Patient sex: M
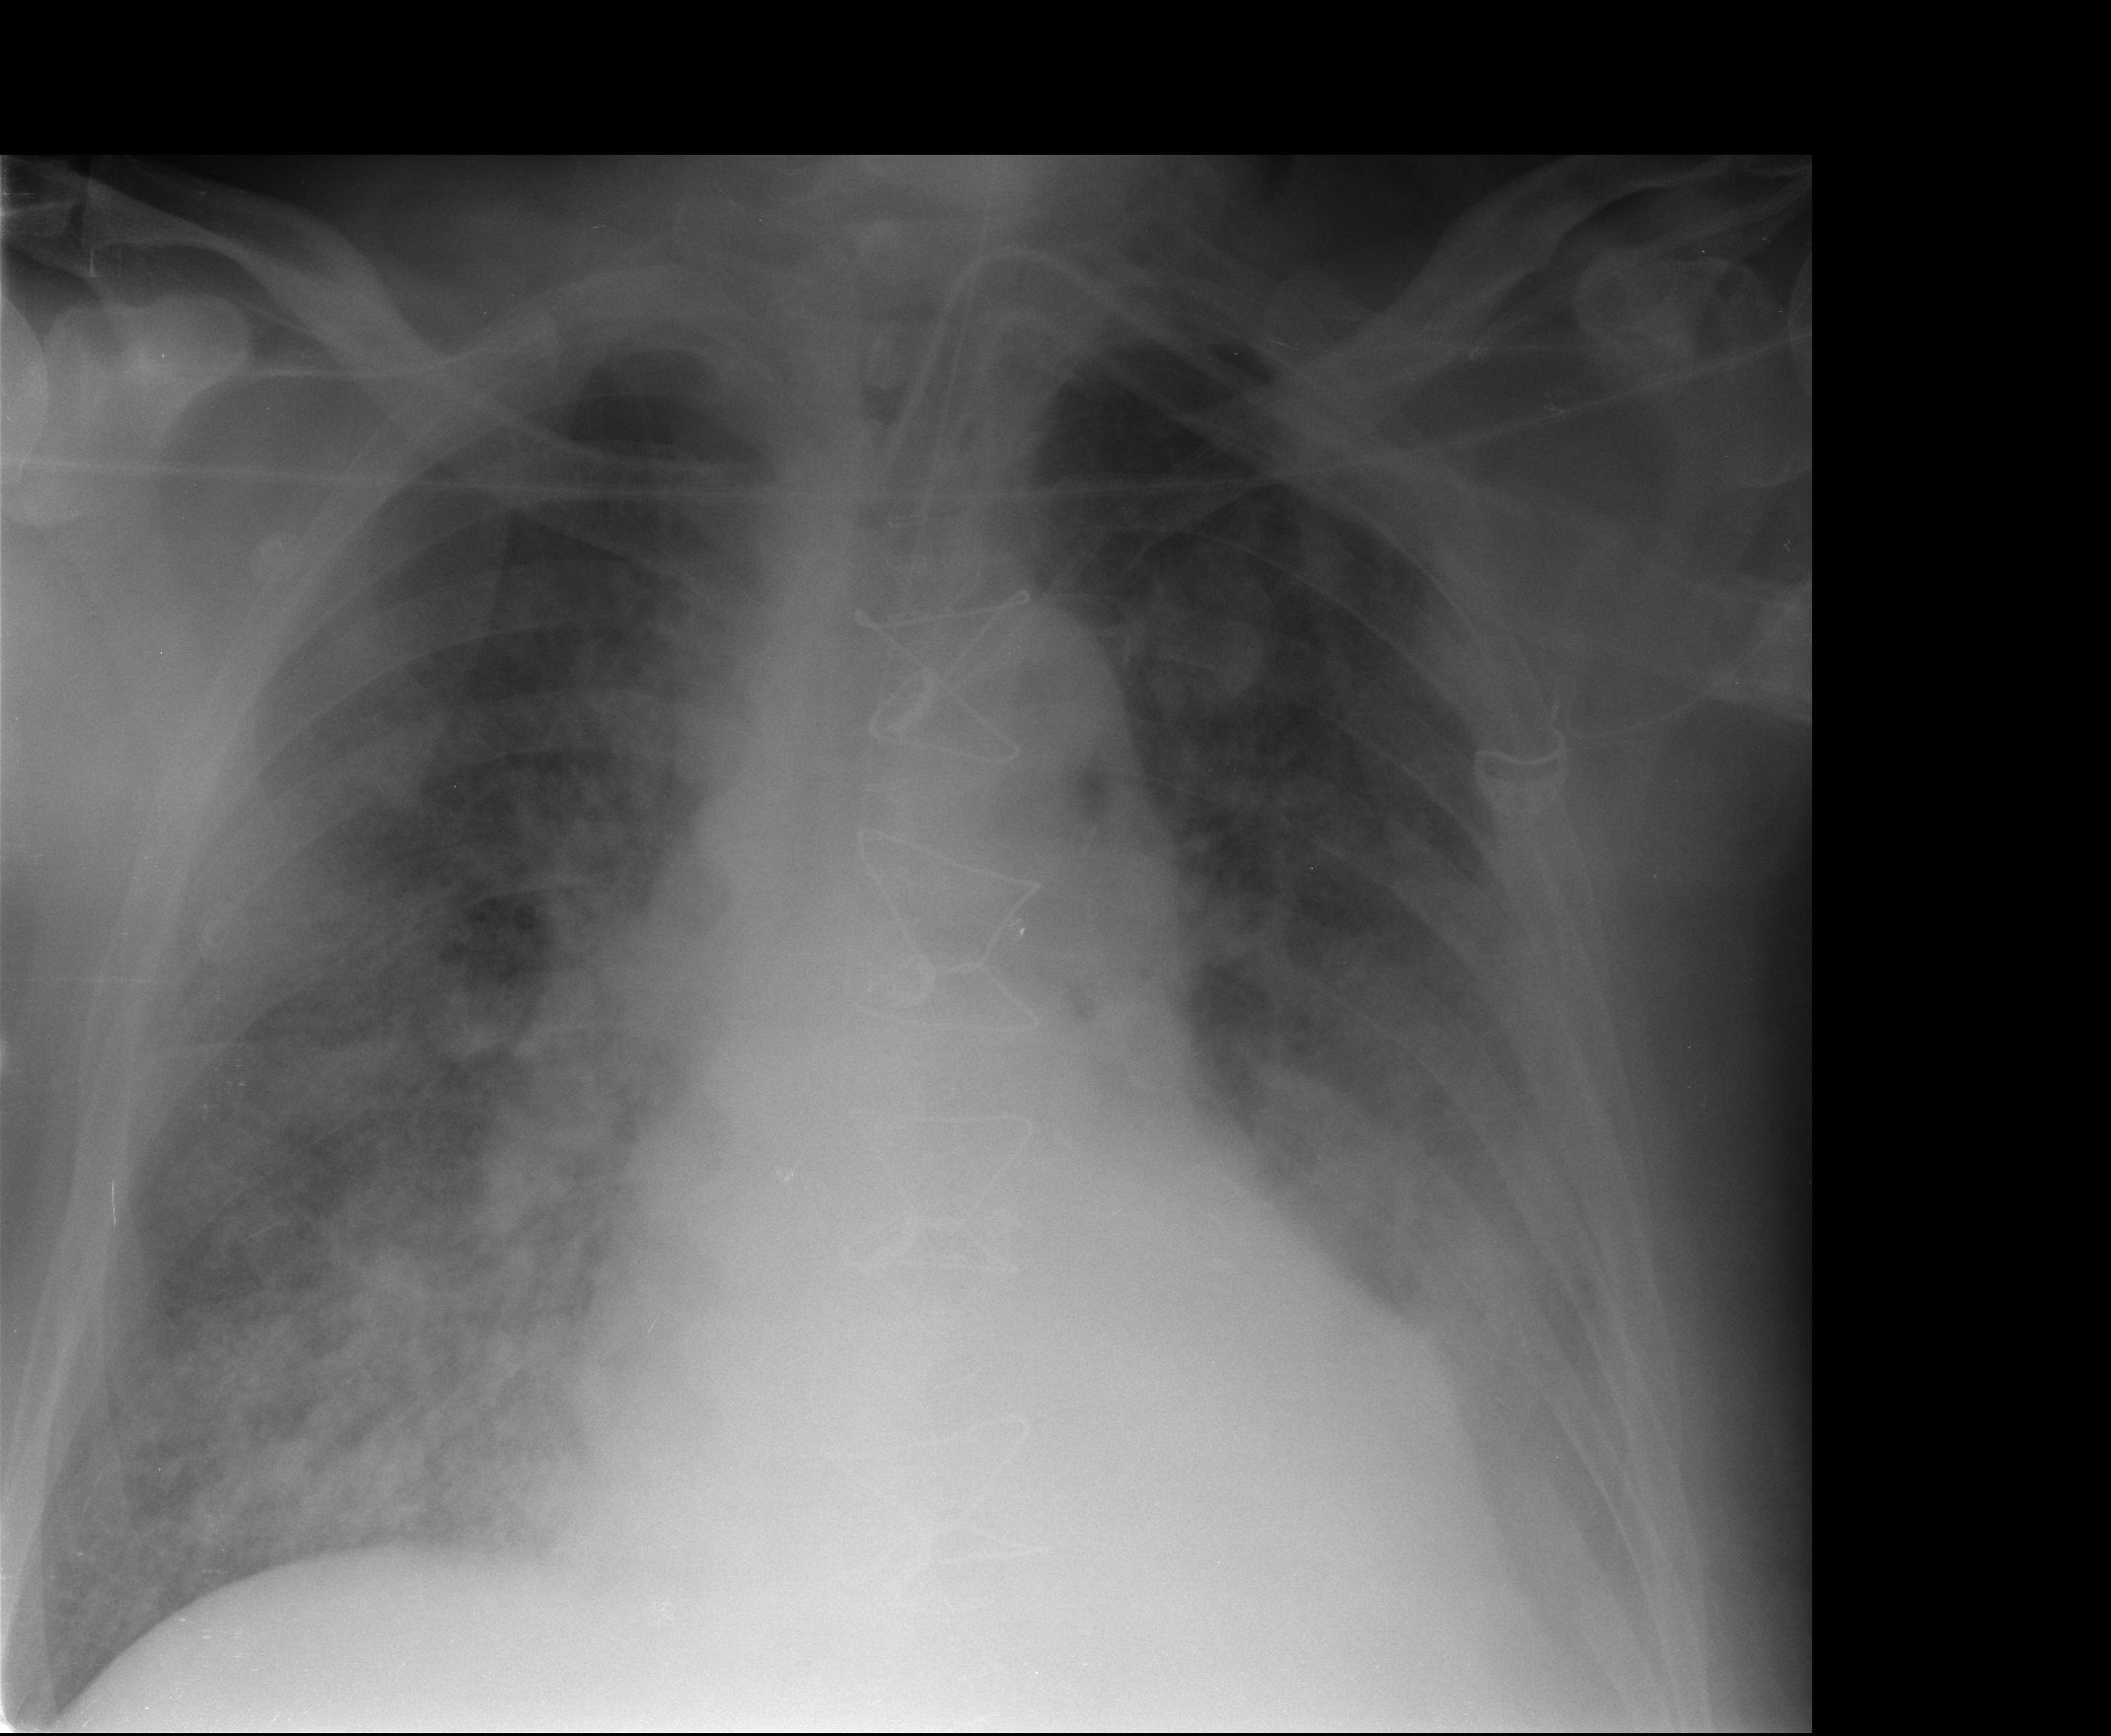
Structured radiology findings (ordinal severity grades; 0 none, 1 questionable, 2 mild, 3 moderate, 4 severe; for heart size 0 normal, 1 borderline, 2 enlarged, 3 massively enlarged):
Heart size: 0
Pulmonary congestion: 2
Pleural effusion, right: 0
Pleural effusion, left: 0
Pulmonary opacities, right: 3
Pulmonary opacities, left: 3
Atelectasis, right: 2
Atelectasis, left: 2